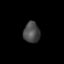
Tissue: prostate
Cell type: T cells
Senescence score: 0.684
Nuclear area (px): 329
Mean DAPI intensity: 74.383